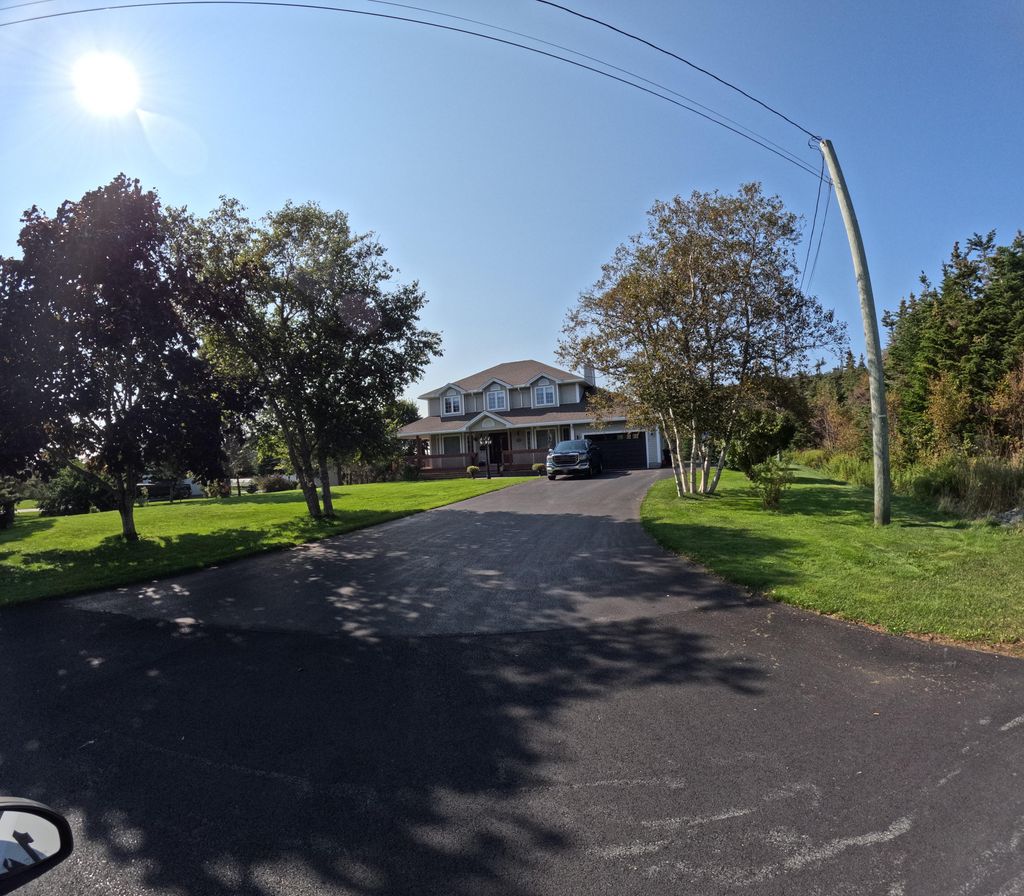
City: st_johns